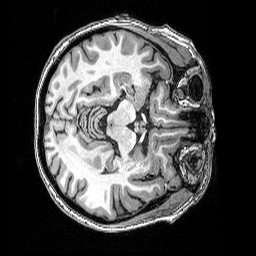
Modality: T1w
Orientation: axial
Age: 35
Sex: female
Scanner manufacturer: siemens
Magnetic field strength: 3 T
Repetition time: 2.53 s
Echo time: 0.0035 s